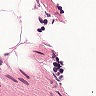
Metastatic tissue present: no